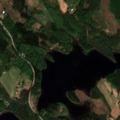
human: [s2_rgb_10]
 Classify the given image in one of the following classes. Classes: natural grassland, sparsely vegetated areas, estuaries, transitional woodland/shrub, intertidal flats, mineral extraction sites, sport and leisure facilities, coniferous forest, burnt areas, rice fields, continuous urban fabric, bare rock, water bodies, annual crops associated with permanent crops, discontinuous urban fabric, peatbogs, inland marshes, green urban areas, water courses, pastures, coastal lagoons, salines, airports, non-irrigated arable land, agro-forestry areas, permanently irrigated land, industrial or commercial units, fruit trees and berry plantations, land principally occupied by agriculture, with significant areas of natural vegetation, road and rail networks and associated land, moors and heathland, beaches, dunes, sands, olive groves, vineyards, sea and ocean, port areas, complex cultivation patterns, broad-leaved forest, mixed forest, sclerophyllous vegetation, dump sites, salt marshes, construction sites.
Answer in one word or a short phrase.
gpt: non-irrigated arable land, land principally occupied by agriculture, with significant areas of natural vegetation, mixed forest, transitional woodland/shrub, water bodies